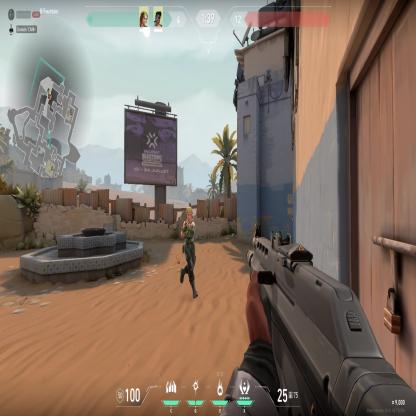
Label: teammate